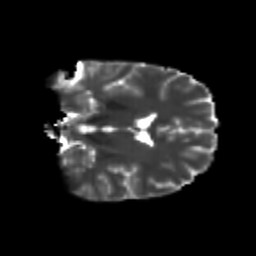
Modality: T2w
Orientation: coronal
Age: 25
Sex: male
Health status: healthy
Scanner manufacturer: philips
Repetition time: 7.388 s
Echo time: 0.08599 s